Question: I am trying to build a select statement which will allow me to build a local in app cache when my application starts up. My table structure looks as follows;

I know to get some help I must demonstrate what I have already attempted but its extremely
I am using hibernate which should make things easier but I am really hitting a road block, the only approach I can think of is to select all the fields and then do a left outer join on the table ids matching, however the issue with this approach is that one user can have 0-1 business cards/ 0-1 social cards, 0-1 personal cards which means when i left outer join some of the data potentially might be missing for a user. The personalInfo/Logindetails and Device Data is all 1:1 mapping
Is there a more efficient way to do the select in hibernate which will allow me to easily construct my cache?
Ideally I would like to construct an object such that;
'''
public class User {
private BusinessCard businessCard;
private SocialCard socialCard;
private PersonalCard personalCard;
private PersonalInformation personalInformation;
private LoginDetails loginDetails;
private DeviceData deviceData;
public BusinessCard getBusinessCard() {
return businessCard;
}
public void setBusinessCard(BusinessCard businessCard) {
this.businessCard = businessCard;
}
public SocialCard getSocialCard() {
return socialCard;
}
public void setSocialCard(SocialCard socialCard) {
this.socialCard = socialCard;
}
public PersonalCard getPersonalCard() {
return personalCard;
}
public void setPersonalCard(PersonalCard personalCard) {
this.personalCard = personalCard;
}
public PersonalInformation getPersonalInformation() {
return personalInformation;
}
public void setPersonalInformation(PersonalInformation personalInformation) {
this.personalInformation = personalInformation;
}
public LoginDetails getLoginDetails() {
return loginDetails;
}
public void setLoginDetails(LoginDetails loginDetails) {
this.loginDetails = loginDetails;
}
public DeviceData getDeviceData() {
return deviceData;
}
public void setDeviceData(DeviceData deviceData) {
this.deviceData = deviceData;
}
}
'''
Thanks
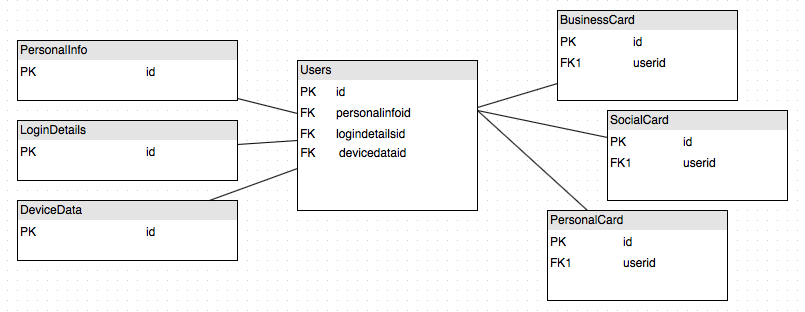
Answer: From <URL>:
>
'''
<class name="Person">
<id name="id" column="personId">
<generator class="native"/>
</id>
<many-to-one name="address"
column="addressId"
not-null="true"/>
</class>
<class name="Address">
<id name="id" column="addressId">
<generator class="native"/>
</id>
</class>
create table Person (
personId bigint not null primary key
, addressId bigint not null
)
create table Address (
addressId bigint not null primary key
)
'''
>
'''
<class name="Person">
<id name="id" column="personId">
<generator class="native"/>
</id>
<many-to-one name="address"
column="addressId"
unique="true"
not-null="true"/>
</class>
<class name="Address">
<id name="id" column="addressId">
<generator class="native"/>
</id>
</class>
create table Person (
personId bigint not null primary key
, addressId bigint not null unique
)
create table Address (
addressId bigint not null primary key
)
'''
This is how you may map one-to-one relationship. Notice this is the same sa 'many-to-one' mapping, except for the 'unique constraint'.
Now having mapped your classes, your 'Person' class shall look like the following.
'''
public class Person {
public Address getAddress() { return address; }
public void setAddress(Address address) { this.address = address; }
public int getId() { return id; }
protected void setId(int id) { this.id = id; }
private Address address;
private int id;
}
'''
It all depends how you want the data to be persisted. As expressed, I would go with the identities of 'BusinessCard', 'SocialCard' and 'PersonalCard' into the 'User' table so that one and only one card may exist per user.
'''
<class name "User" table="Users">
<id name="id" column="userId">
<generator class="native" />
</id>
<many-to-one name="businessCard"
column="businessCardId"
unique="true"
not-null="true" />
<many-to-one name="socialCard"
column="socialCardId"
unique="true"
not-null="true" />
<many-to-one name="personalCard"
column="personalCardId"
unqiue="true"
not-null="true" />
</class>
<class name="BusinessCard" table="BusinessCards">
<id name="id" column="businessCardId">
<generator class="native" />
</id>
</class>
<class name="SocialCard" table="SocialCards">
<id name="id" column="socialCardId">
<generator class="native" />
</id>
</class>
<class name="PersonalCard" table="PersonalCards">
<id name="id" column="personalCardId">
<generator class="native" />
</id>
</class>
'''